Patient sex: M
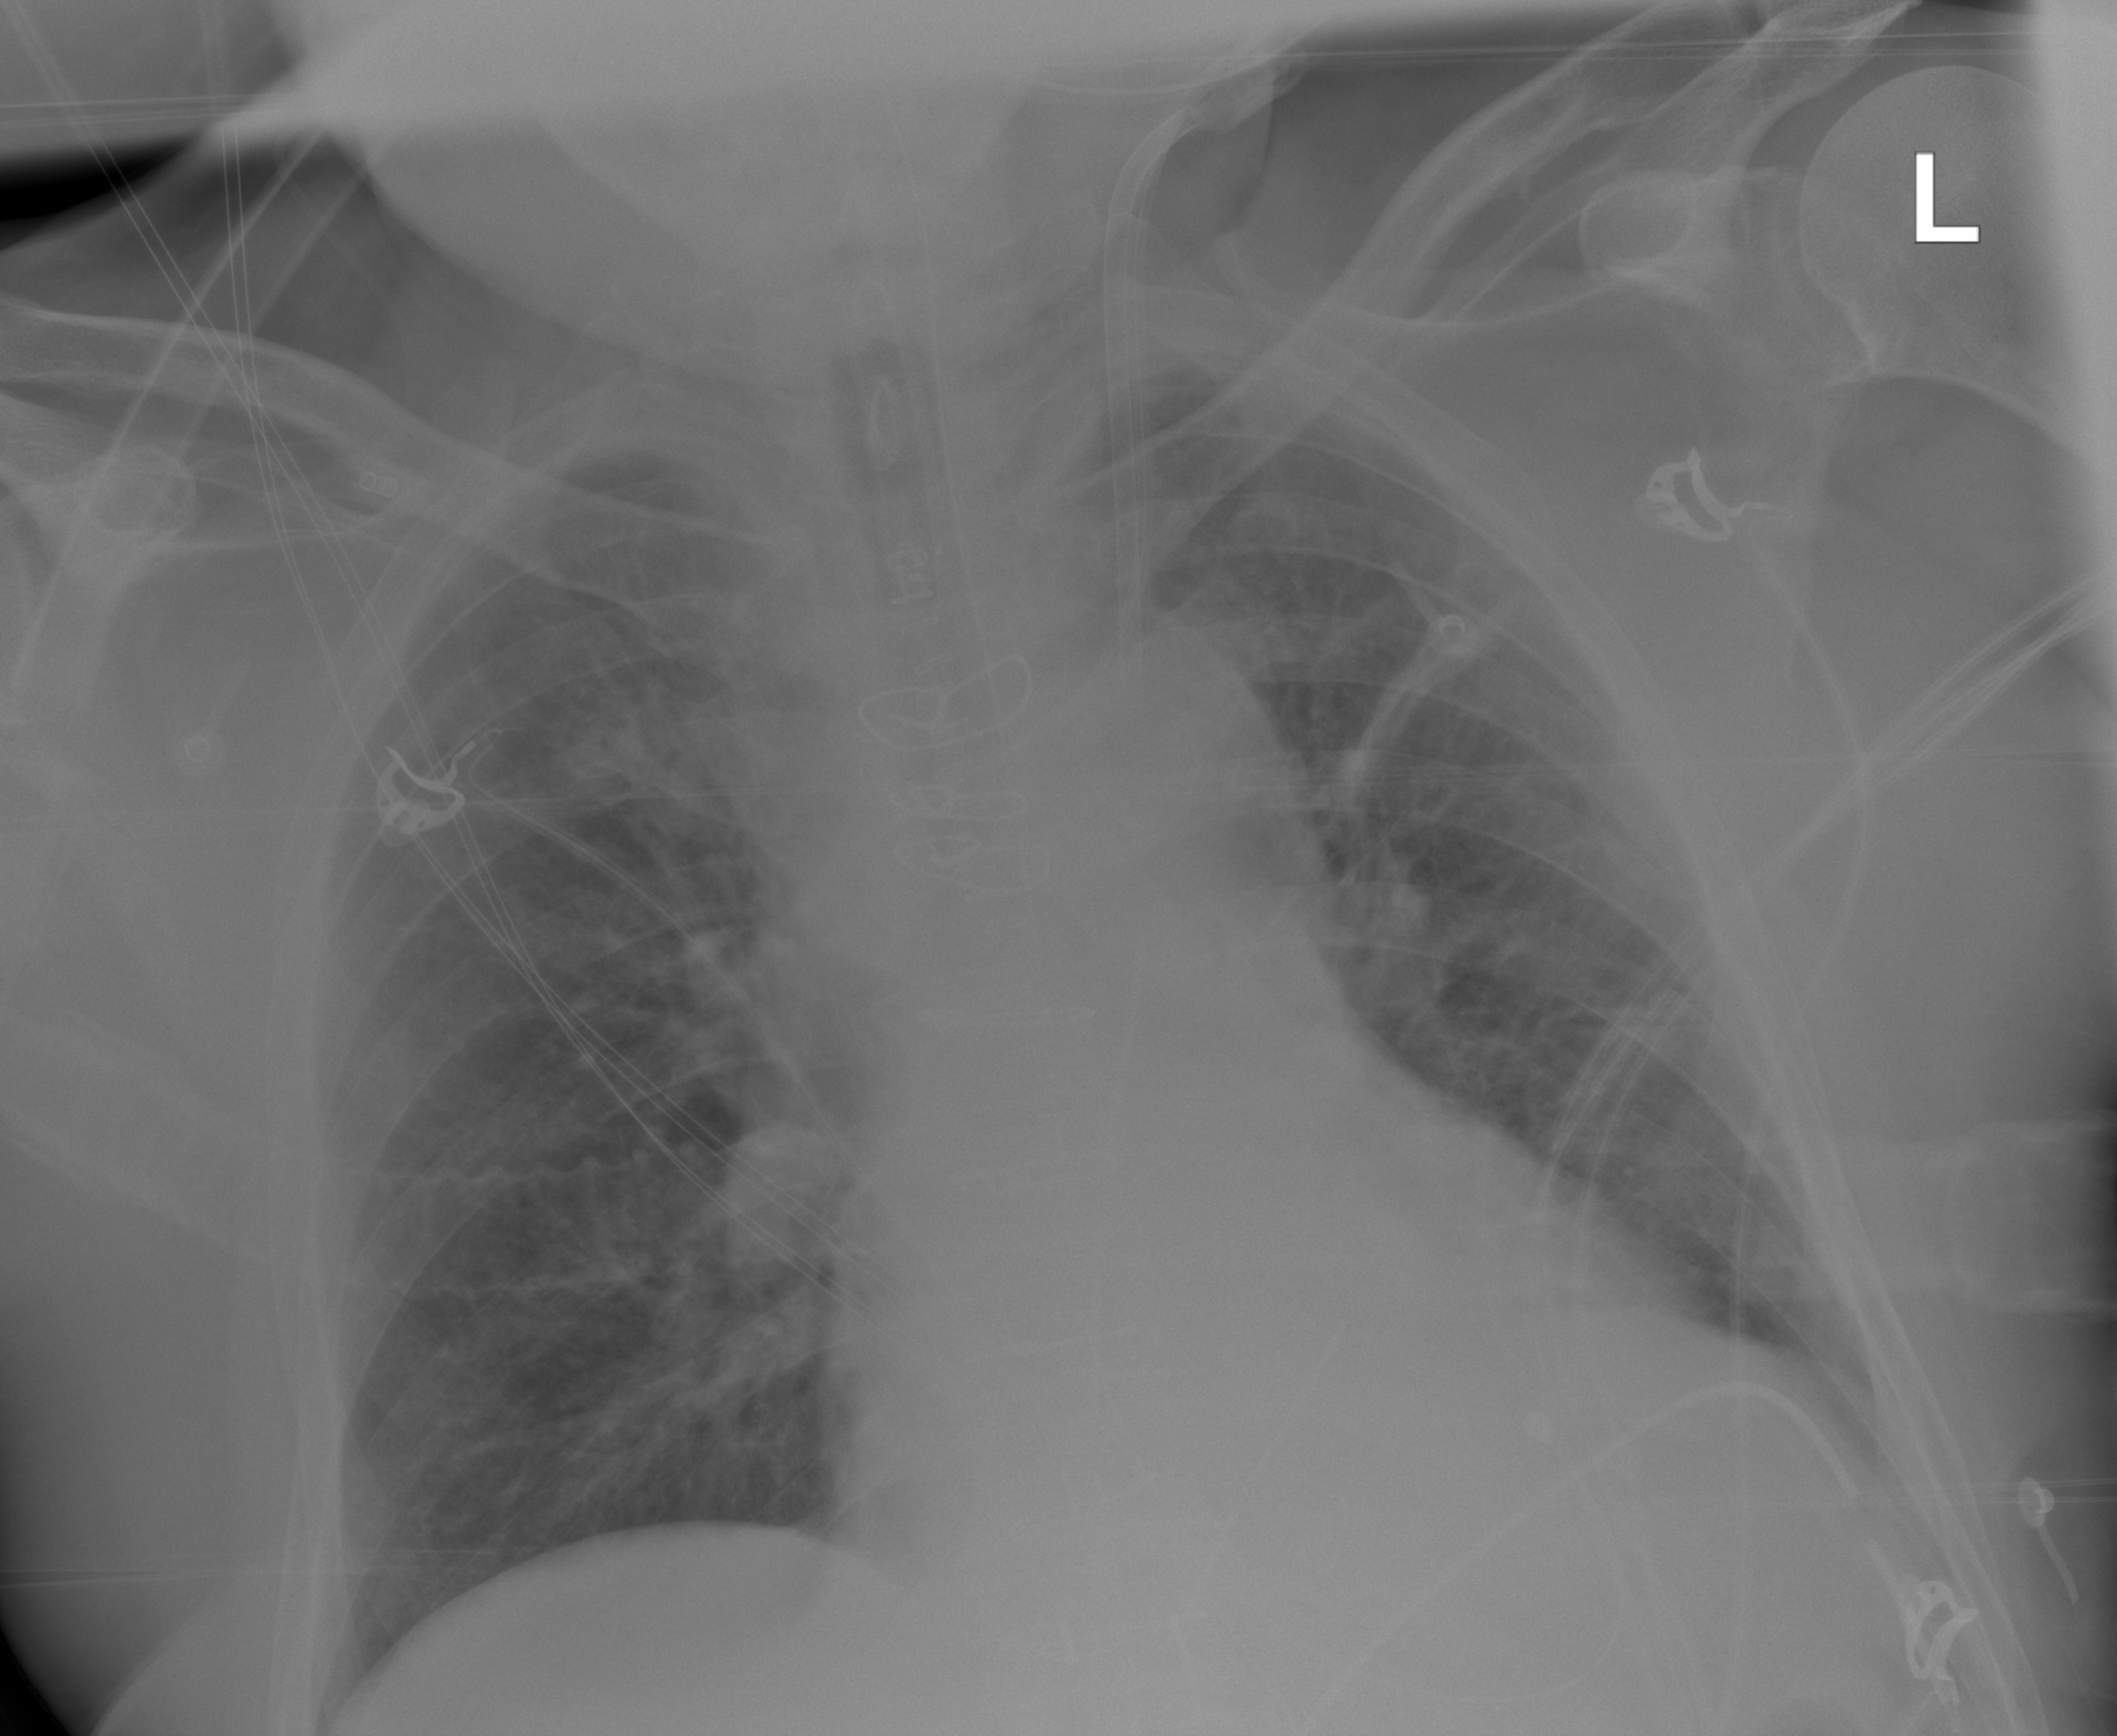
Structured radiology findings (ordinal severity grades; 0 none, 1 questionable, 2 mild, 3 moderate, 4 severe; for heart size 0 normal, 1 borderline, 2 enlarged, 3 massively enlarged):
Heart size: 1
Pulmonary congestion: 2
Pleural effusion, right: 0
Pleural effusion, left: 0
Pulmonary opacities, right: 0
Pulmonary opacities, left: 0
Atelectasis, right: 0
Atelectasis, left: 0